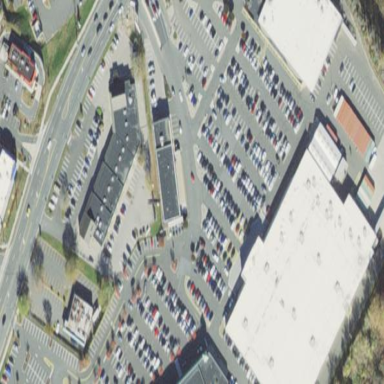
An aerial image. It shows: Retail building housing department store.